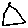
Label: triangle